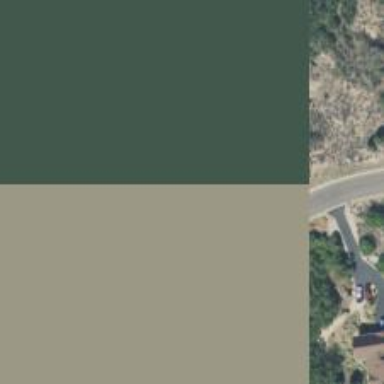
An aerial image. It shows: Driveway leading to service road.